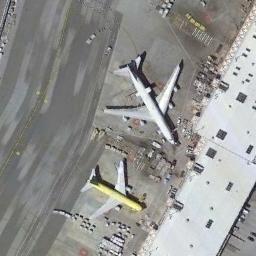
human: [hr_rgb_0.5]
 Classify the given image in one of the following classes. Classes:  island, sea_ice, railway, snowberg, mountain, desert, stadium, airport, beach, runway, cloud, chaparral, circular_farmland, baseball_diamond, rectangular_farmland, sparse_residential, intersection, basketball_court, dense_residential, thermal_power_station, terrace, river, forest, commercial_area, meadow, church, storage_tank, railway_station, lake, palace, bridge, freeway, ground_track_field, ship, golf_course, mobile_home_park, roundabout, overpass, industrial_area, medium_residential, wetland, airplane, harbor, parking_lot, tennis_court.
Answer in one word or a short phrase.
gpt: airplane